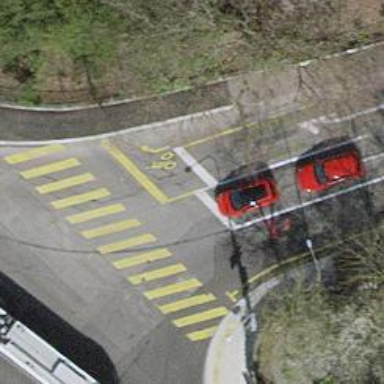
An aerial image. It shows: Road with traffic signals.